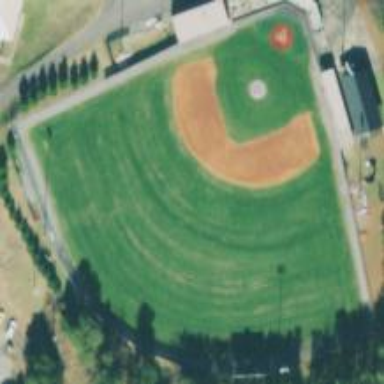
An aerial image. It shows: Baseball pitch for leisure and sports activities.